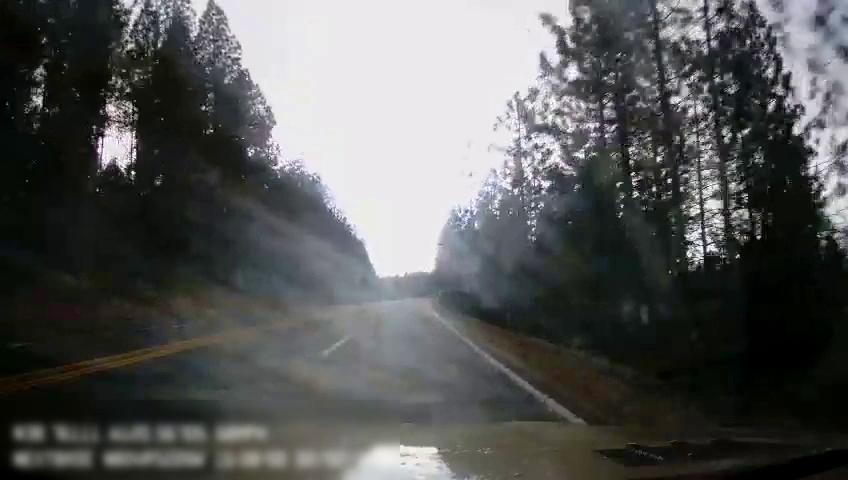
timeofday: Day
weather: Cloudy
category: Drivable Space
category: Lanes | Current Lane
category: Lanes | Current Lane
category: Lanes | Alternate Lane